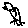
Label: bird